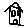
Label: house